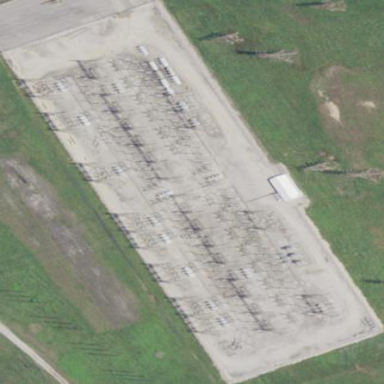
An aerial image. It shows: Power substation dedicated to generation.